Interaction volume radius: 5 \u00c5
Interaction volume height: 45 \u00c5
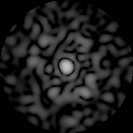
Disorder parameter: 0.8499